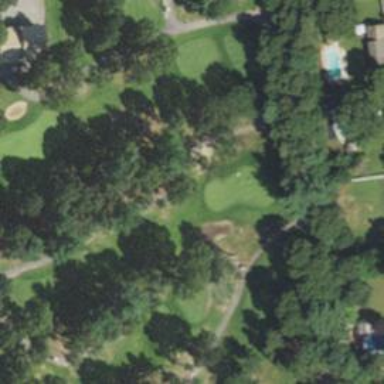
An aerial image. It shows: Golf hole.